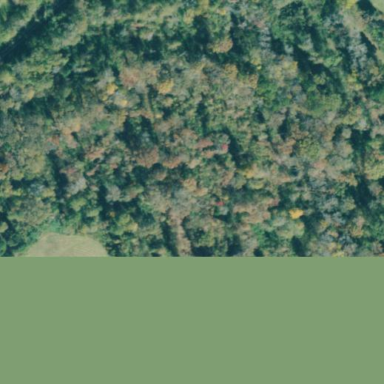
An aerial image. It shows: Beautiful woodland area.